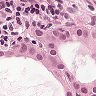
Metastatic tissue present: yes